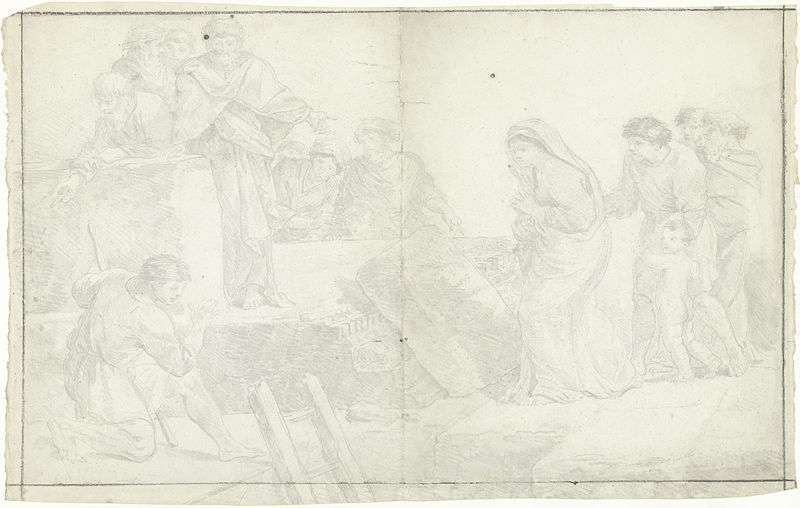
Titel: De ontdekking van de grafsteen van Hubert Robert
Künstler: Hubert Robert
Standort: Amsterdam
Institution: Rijksmuseum
Schlagwörter: steine, crowd, gathering, men, people, steps, women, black, dress, figures, gray, group, hair, robe, wall, woman, hand, man, naked, nude, rock, stone, roof, child, light, drawing, beard, ladder, rescue, children, menschen, toga, ink, foot, legs, pale, baby, stones, gesture, stick, standing, pray, praying, judgment, zeichnung, pause, leiter, blocks, kneel, hood, resurrection, ruler, and, toes, faint, feed, leader, approach, rungs, crowf, fain, sepia medieval art, archaic wok party, 그림이 흐릿하다., 사람이 많이 있다., 아이가 어른의 다리를 잡고있다., 사다리가 놓여있다., 망토를 두른사람이 지휘를 하고있다., 물건이 어지러이 놓여있다.